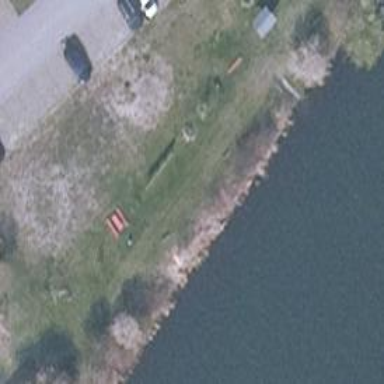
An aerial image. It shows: Picnic site for tourists.